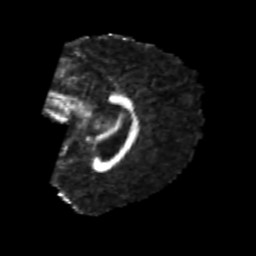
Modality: FA
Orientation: sagittal
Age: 22
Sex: female
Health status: healthy
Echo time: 0.074 s